Question: When using google keyboard in android 4.4 (or installing his keyboard version in previous android versions), using the default SMS app or in hangouts, the "enter button" is replaced by default for a emoji button, like this:

However, in my app, when typing on a EditText, I have to long click the default enter button to see the emoji option. I wonder.. is there any option to make emoji the default button?
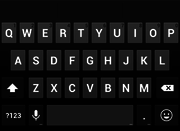
Answer: Found it!
android:inputType="textShortMessage"